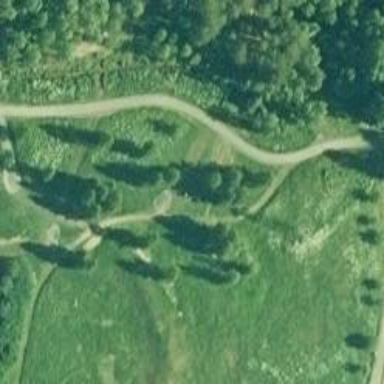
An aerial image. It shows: Disc golf tee area.